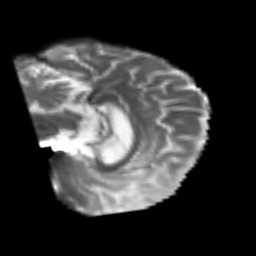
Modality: T2w
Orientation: sagittal
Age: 50
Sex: female
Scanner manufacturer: siemens
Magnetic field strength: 3 T
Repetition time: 4.999 s
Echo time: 0.07946 s